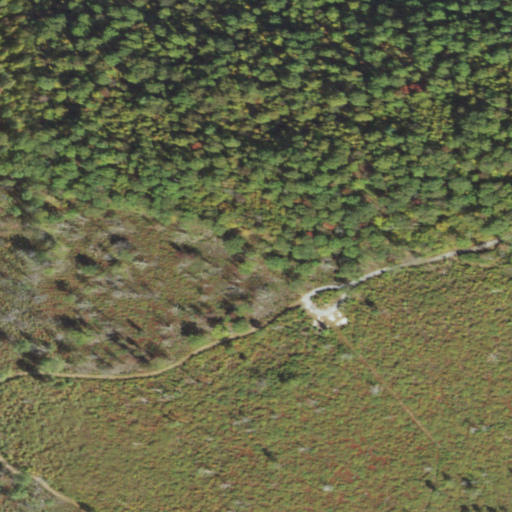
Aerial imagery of ridge(s) in Pennsylvania named Wills Mountain containing deciduous forest, mixed forest, and shrub